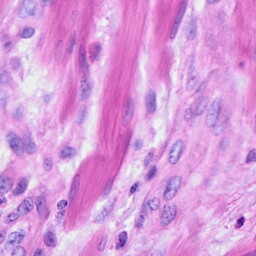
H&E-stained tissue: Ovarian